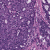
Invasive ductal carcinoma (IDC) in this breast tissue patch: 1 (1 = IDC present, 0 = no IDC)